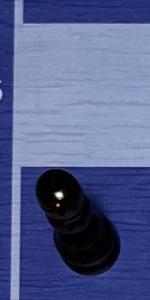
Label: Pawn_Black